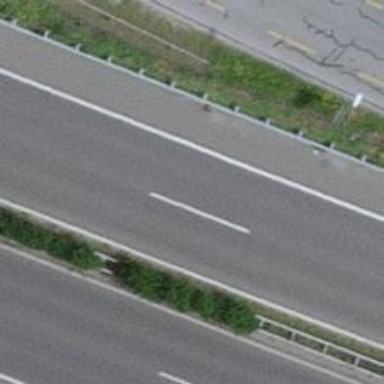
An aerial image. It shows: Asphalt road classified as trunk highway.